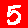
Digit: 5